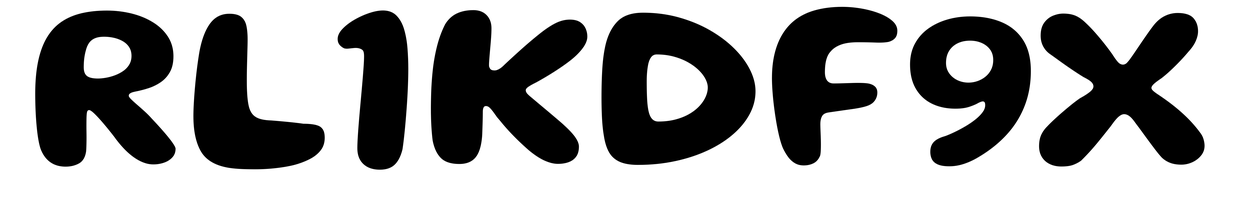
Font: Gluten_SemiBold